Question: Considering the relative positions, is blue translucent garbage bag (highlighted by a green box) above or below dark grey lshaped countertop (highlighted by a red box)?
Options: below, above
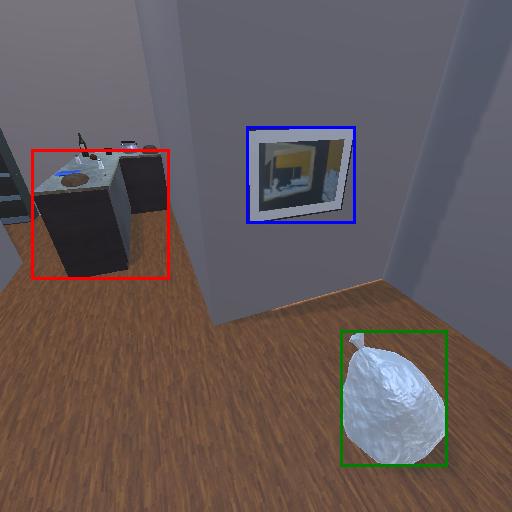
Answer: below